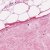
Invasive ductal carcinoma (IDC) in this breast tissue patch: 0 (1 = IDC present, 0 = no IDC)